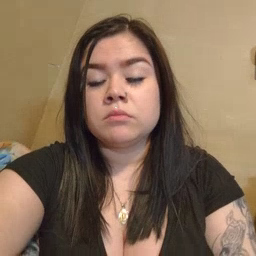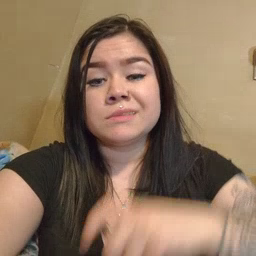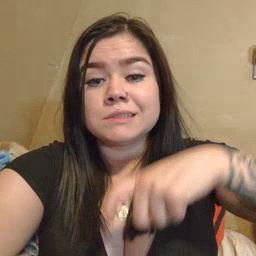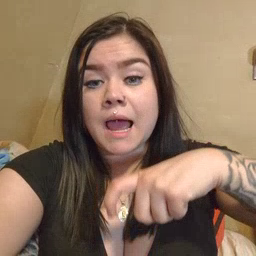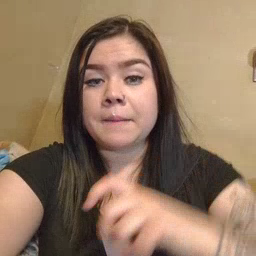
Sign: time